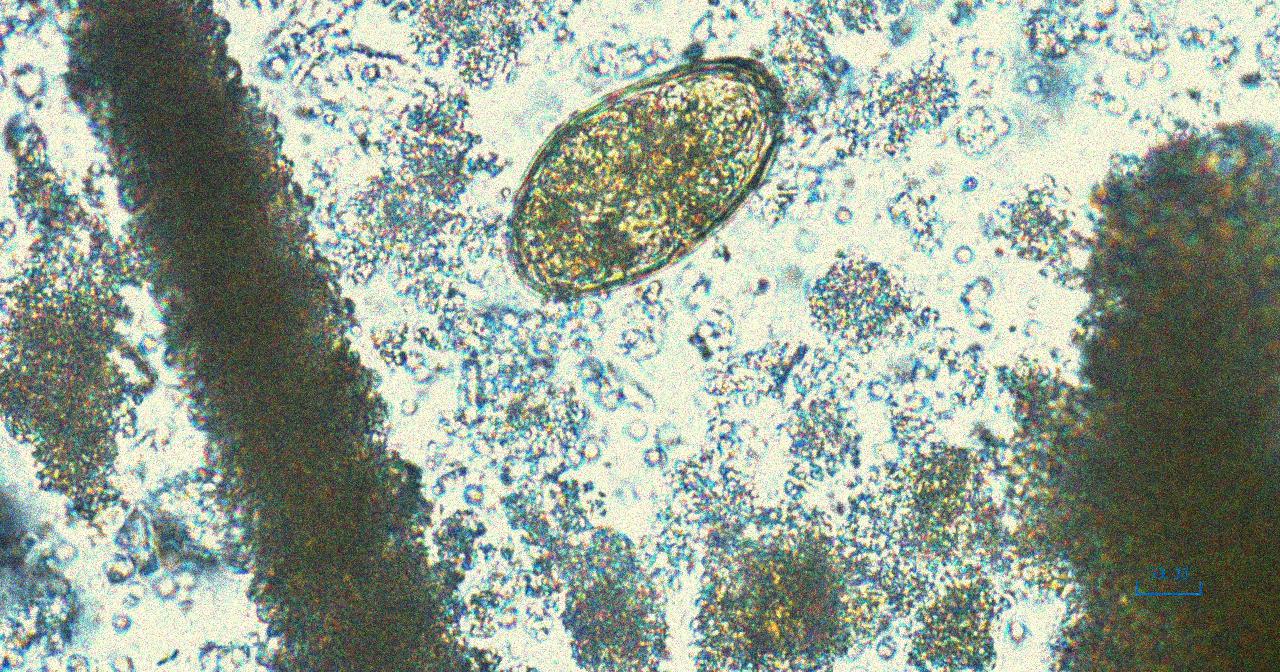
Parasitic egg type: Paragonimus spp